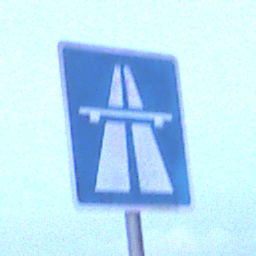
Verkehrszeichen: Autobahn
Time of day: Dawn
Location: Outdoor (Urban)
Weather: PartlyCloudy
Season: NotSpecified
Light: Natural